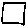
Label: square